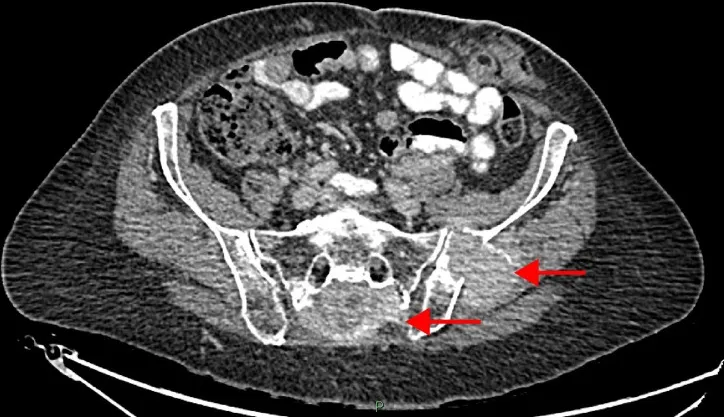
Sacral Mass at Diagnosis (July 2014).
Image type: radiology (ct)